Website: apple-inc
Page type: customer-info-address
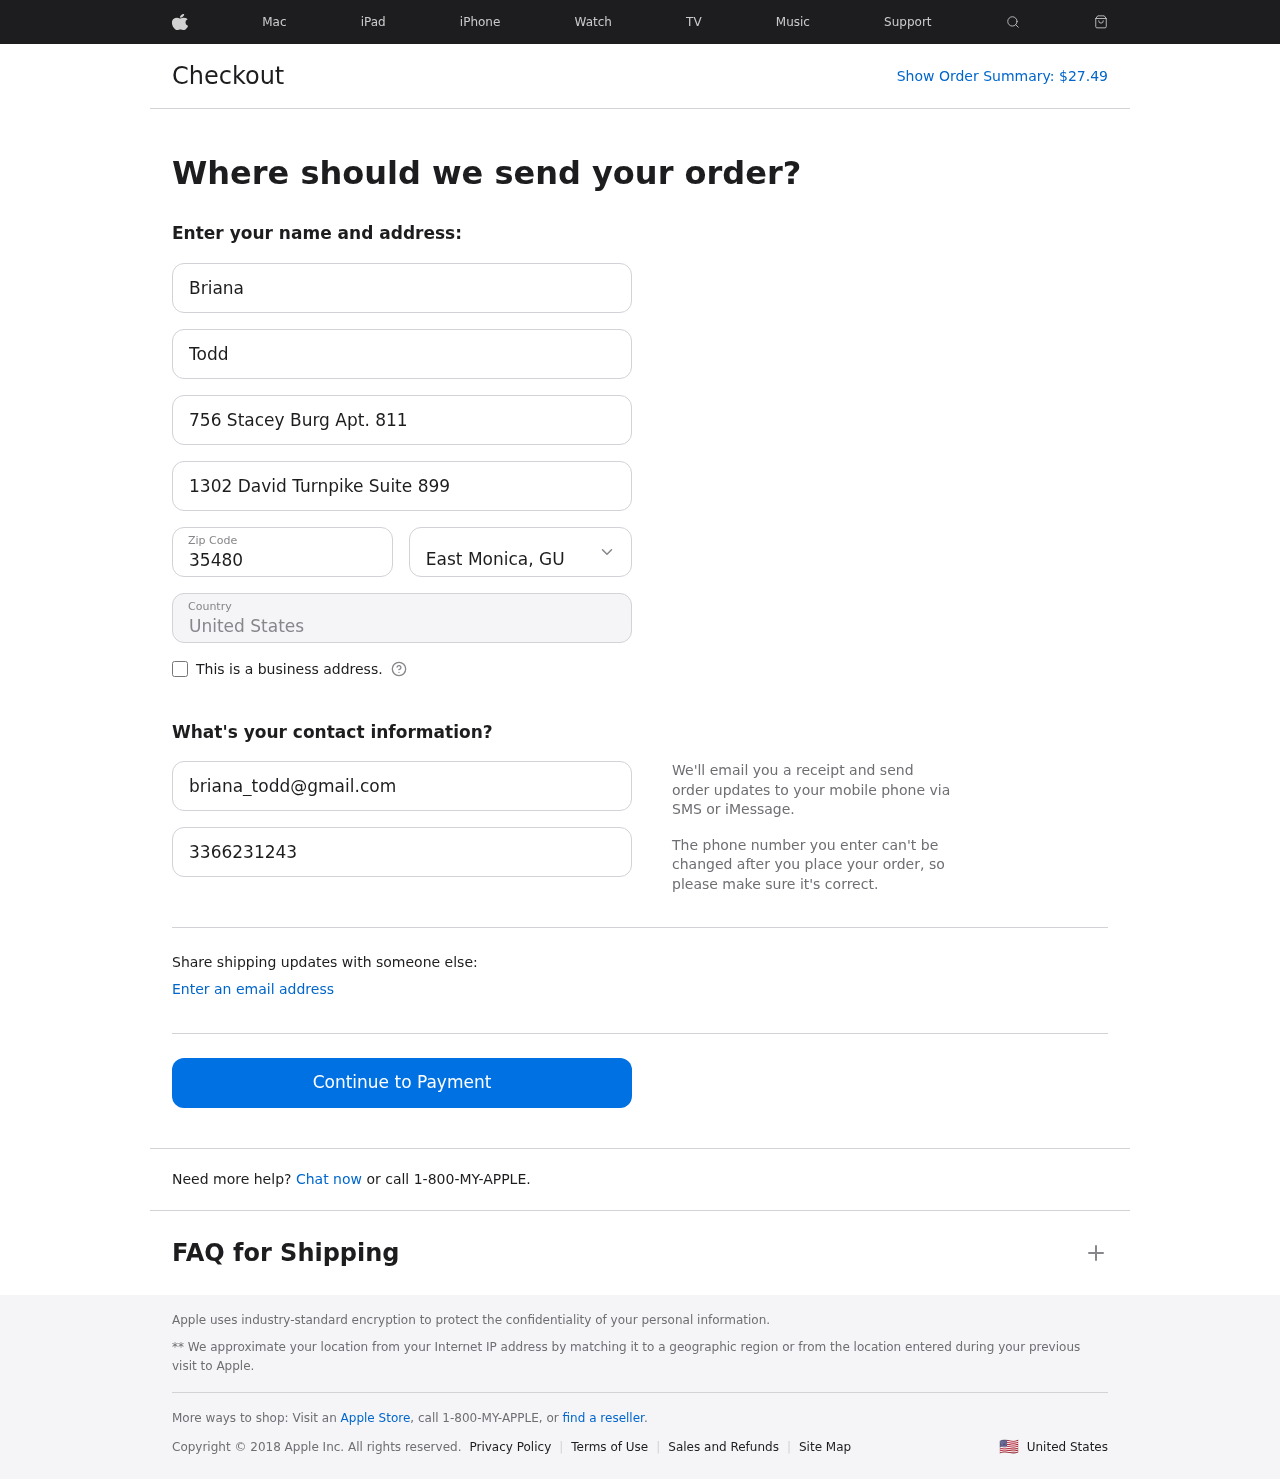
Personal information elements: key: PII_CITY_STATE
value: East Monica, GU
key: PII_COUNTRY
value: United States
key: PII_EMAIL
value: briana_todd@gmail.com
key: PII_FIRSTNAME
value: Briana
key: PII_LASTNAME
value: Todd
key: PII_PHONE
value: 3366231243
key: PII_POSTCODE
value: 35480
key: PII_STREET
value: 756 Stacey Burg Apt. 811
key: PII_STREET2
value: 1302 David Turnpike Suite 899
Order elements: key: ORDER_TOTAL
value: $27.49